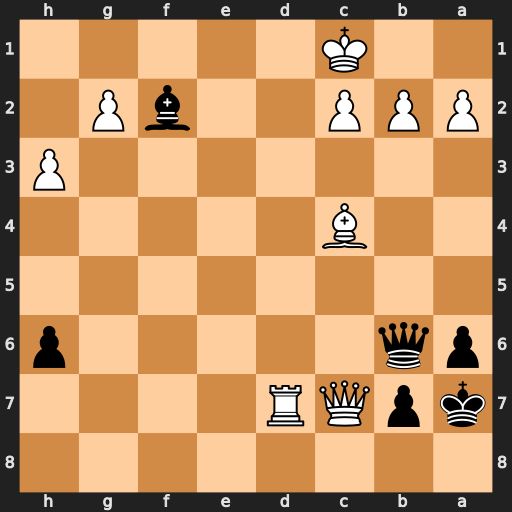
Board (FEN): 8/kpQR4/pq5p/8/2B5/7P/PPP2bP1/2K5
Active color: b
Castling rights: -
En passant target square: -
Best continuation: Qe3+ Rd2 Qe1+ Rd1 Be3+ Kb1 Qxd1#